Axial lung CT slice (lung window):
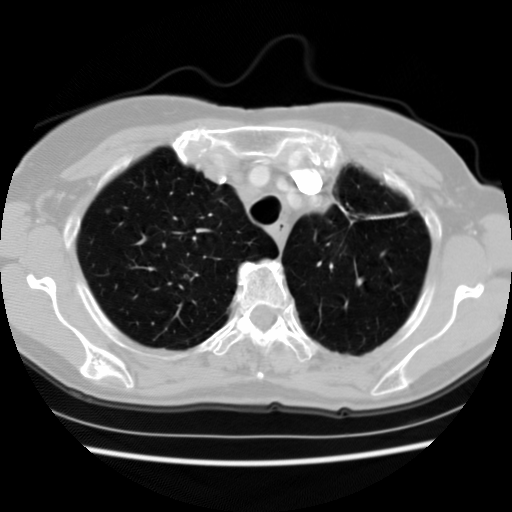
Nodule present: no